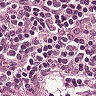
Metastatic tissue present: no